Question: I'm new to Sharepoint 2010; when adding a web part for users to download files, the 'Type' images are always broken, and the URLs have no image file. For example:

Then when looking at the path of the broken image, it comes up as:
'''
https://portal.mysite.com/_layouts/images/
'''
Is there some sort of association I have to make?
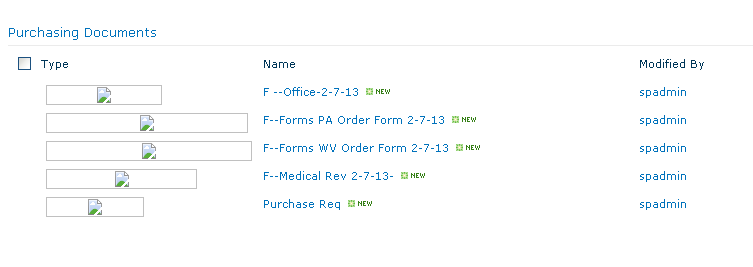
Answer: After doing some digging, I noticed in my DOCICON file had some invalid XML in it; specifically some of the pdf mapping.
After removing the invalid characters, and restarting IIS, the document icons have now appeared.